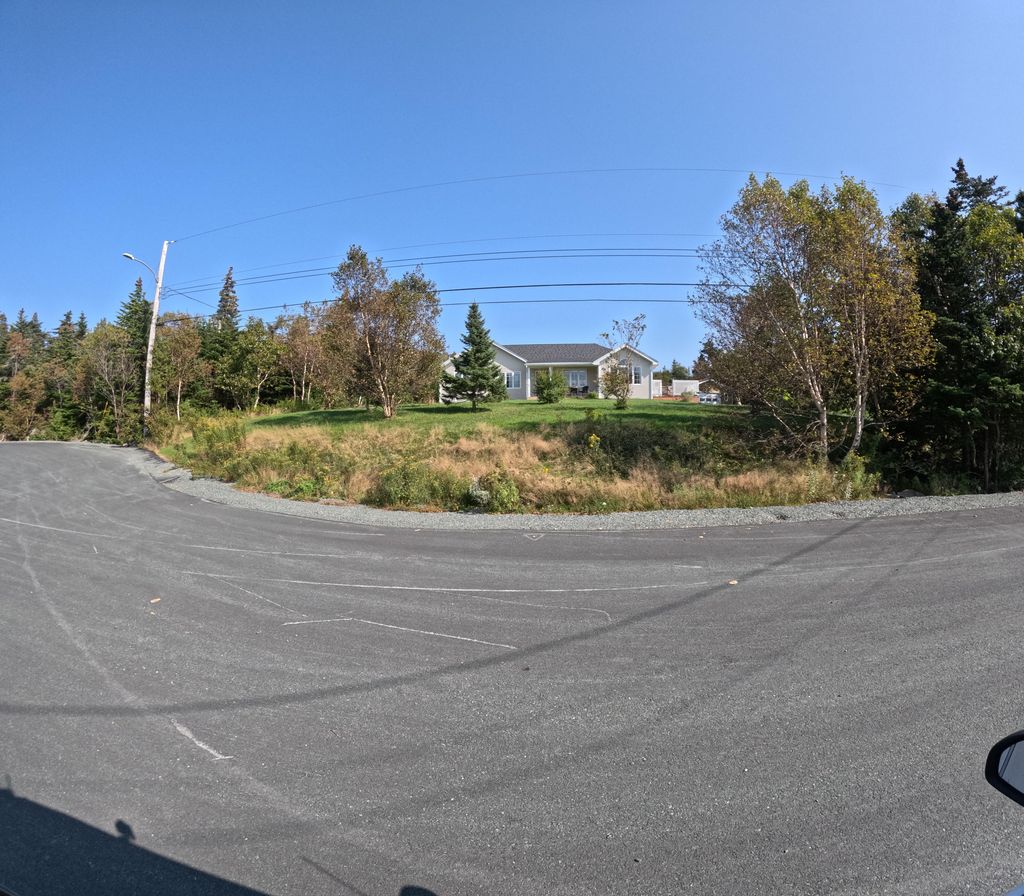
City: st_johns